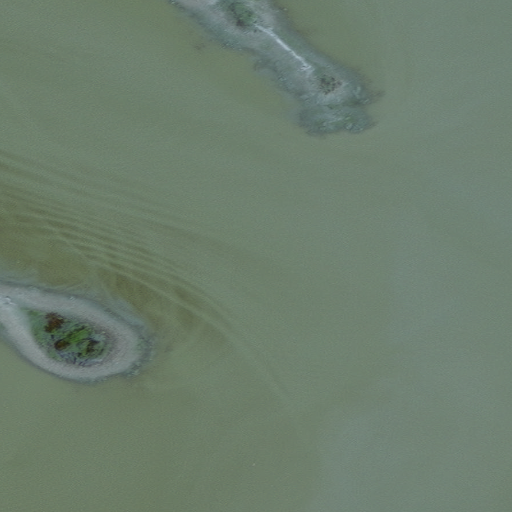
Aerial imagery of bar in Alaska named Battleship Reef containing only unknown